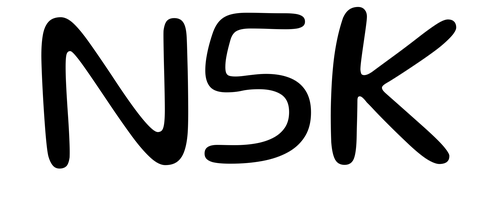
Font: Gluten_Light